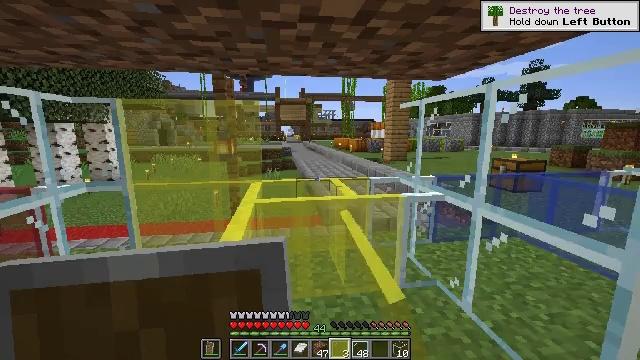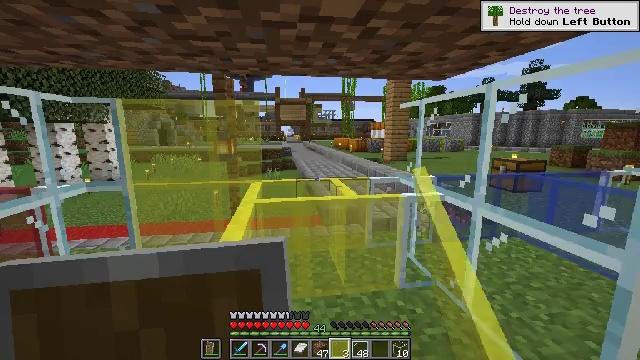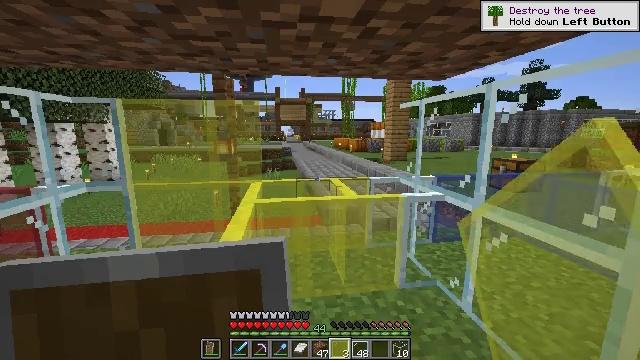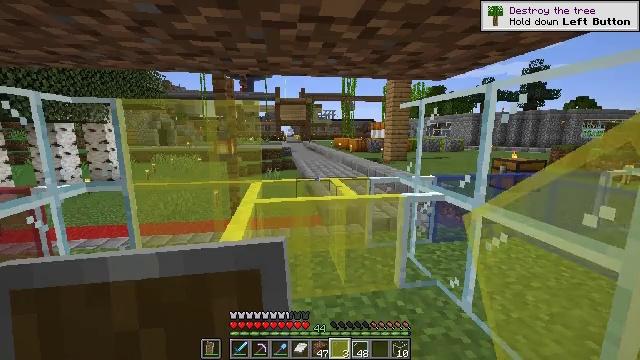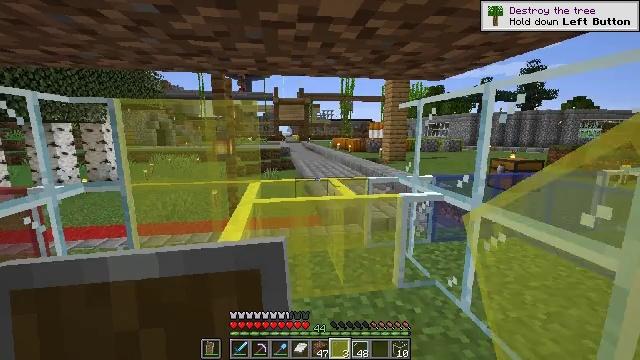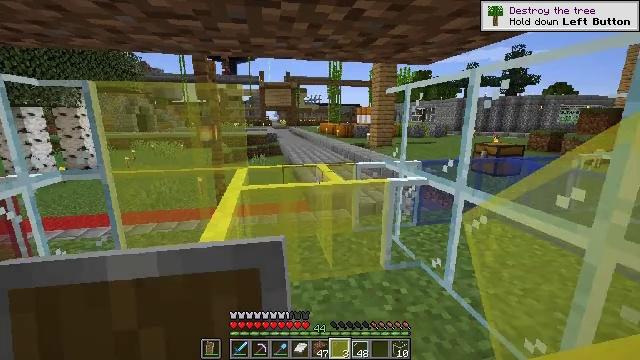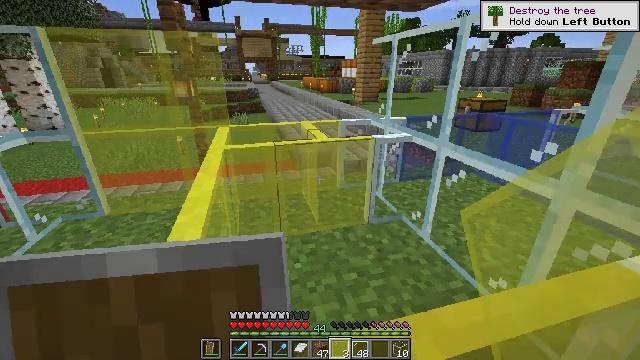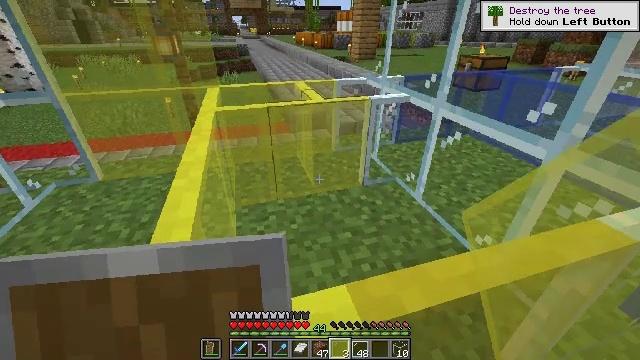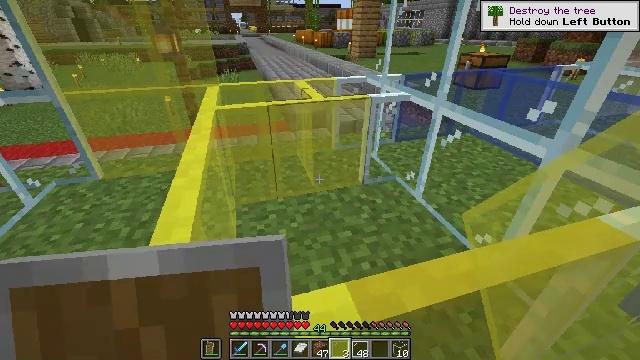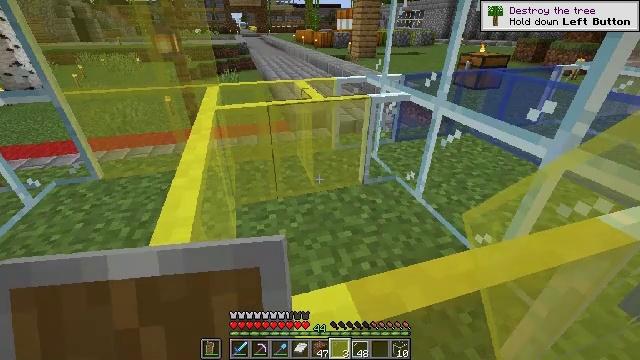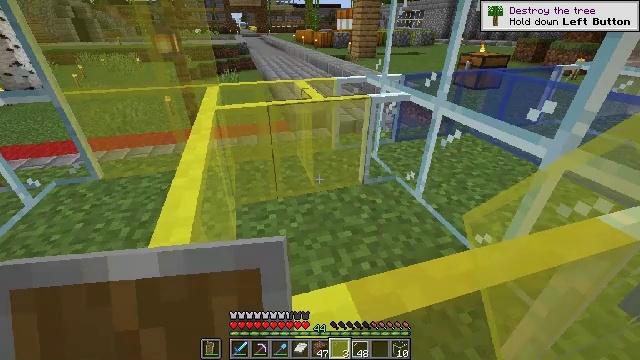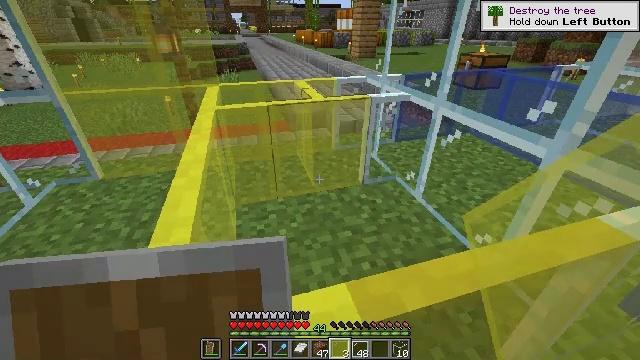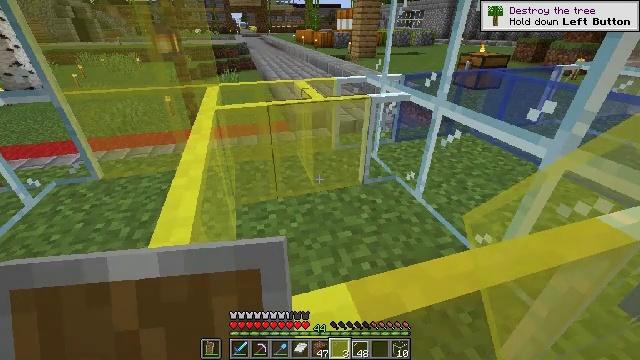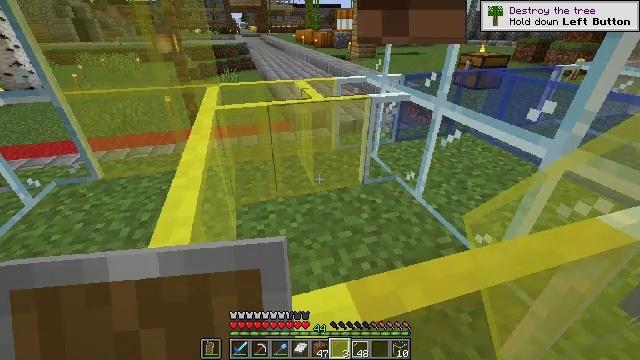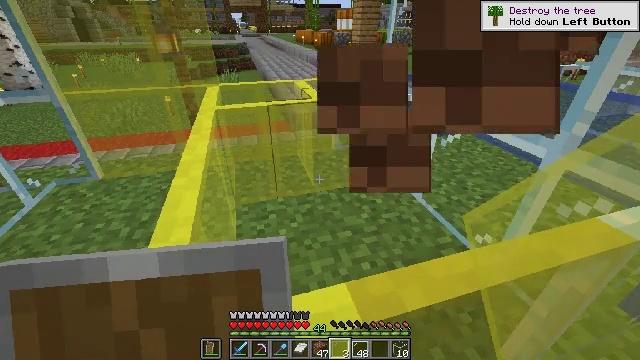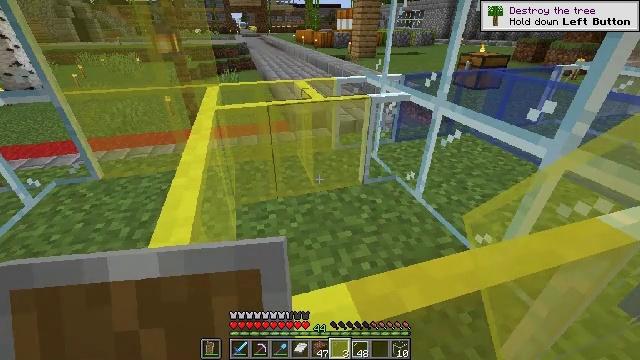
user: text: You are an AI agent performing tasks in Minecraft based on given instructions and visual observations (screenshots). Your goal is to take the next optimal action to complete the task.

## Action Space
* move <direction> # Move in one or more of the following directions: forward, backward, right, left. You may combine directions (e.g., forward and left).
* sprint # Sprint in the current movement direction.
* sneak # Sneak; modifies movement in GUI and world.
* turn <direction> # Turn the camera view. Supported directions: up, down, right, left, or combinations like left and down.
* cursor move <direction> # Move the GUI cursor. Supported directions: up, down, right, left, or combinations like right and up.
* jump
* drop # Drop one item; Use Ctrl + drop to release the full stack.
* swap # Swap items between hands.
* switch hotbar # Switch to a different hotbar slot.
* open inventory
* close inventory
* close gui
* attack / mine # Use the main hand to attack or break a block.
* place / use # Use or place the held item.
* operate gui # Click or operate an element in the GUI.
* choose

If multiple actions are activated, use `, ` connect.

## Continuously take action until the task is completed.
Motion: motion action
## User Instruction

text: Attack the yellow stained glass pane to break it.
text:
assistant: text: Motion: no_op
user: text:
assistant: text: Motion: no_op
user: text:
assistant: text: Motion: no_op
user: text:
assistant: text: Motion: no_op
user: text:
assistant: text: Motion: turn right and down
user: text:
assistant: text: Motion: turn right and down
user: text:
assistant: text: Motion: turn right and down
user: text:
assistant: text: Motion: no_op
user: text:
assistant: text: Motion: no_op
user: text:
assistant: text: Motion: no_op
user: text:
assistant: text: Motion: no_op
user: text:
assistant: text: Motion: no_op
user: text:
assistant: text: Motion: no_op
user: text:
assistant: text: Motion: no_op
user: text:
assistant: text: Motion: no_op
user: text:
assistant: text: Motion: no_op
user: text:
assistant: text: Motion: no_op
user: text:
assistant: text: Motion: no_op
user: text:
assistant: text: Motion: no_op
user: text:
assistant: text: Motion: no_op
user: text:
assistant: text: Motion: no_op
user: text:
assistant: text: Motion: no_op
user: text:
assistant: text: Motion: no_op
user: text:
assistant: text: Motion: no_op
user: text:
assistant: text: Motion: turn left and up
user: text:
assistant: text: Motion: turn up
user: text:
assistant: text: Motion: no_op
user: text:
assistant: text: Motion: attack / mine
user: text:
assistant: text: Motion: attack / mine
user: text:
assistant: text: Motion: attack / mine